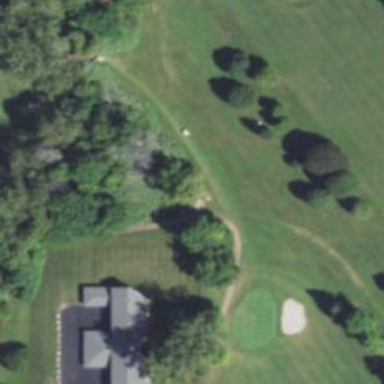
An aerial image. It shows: Footway that resembles golf path.